Field crop: maize
Growth stage: 2
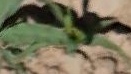
Species: maize